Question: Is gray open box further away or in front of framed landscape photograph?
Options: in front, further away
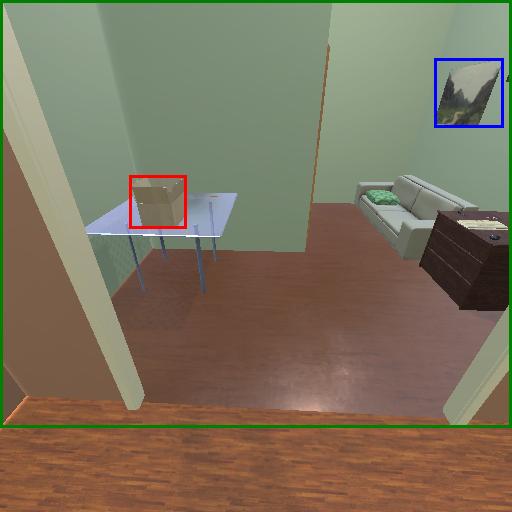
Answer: in front